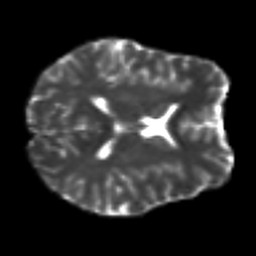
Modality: T2w
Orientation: axial
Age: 21
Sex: female
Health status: healthy
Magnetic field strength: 3 T
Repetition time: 9 s
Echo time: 0.093 s